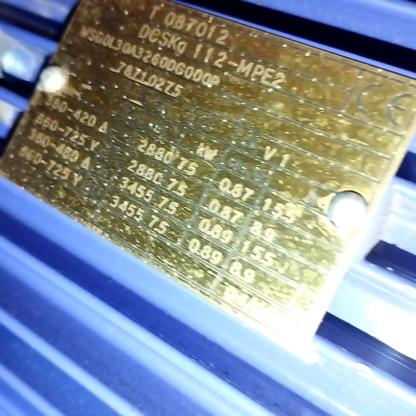
Klasa: tabliczka-znamionowa